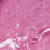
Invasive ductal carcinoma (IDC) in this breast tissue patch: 0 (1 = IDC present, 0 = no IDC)